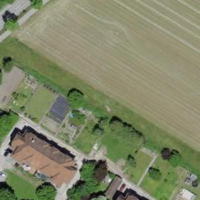
EUNIS habitat code: 55
Species observed at this site:
Medicago sativa